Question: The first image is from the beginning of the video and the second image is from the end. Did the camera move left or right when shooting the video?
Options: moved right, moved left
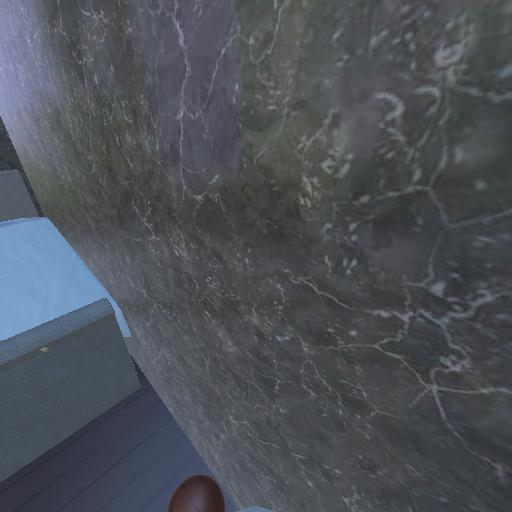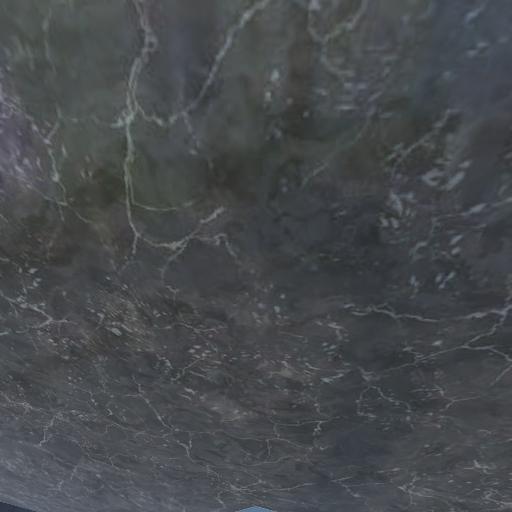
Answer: moved right